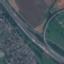
Land use / land cover: Highway